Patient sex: M
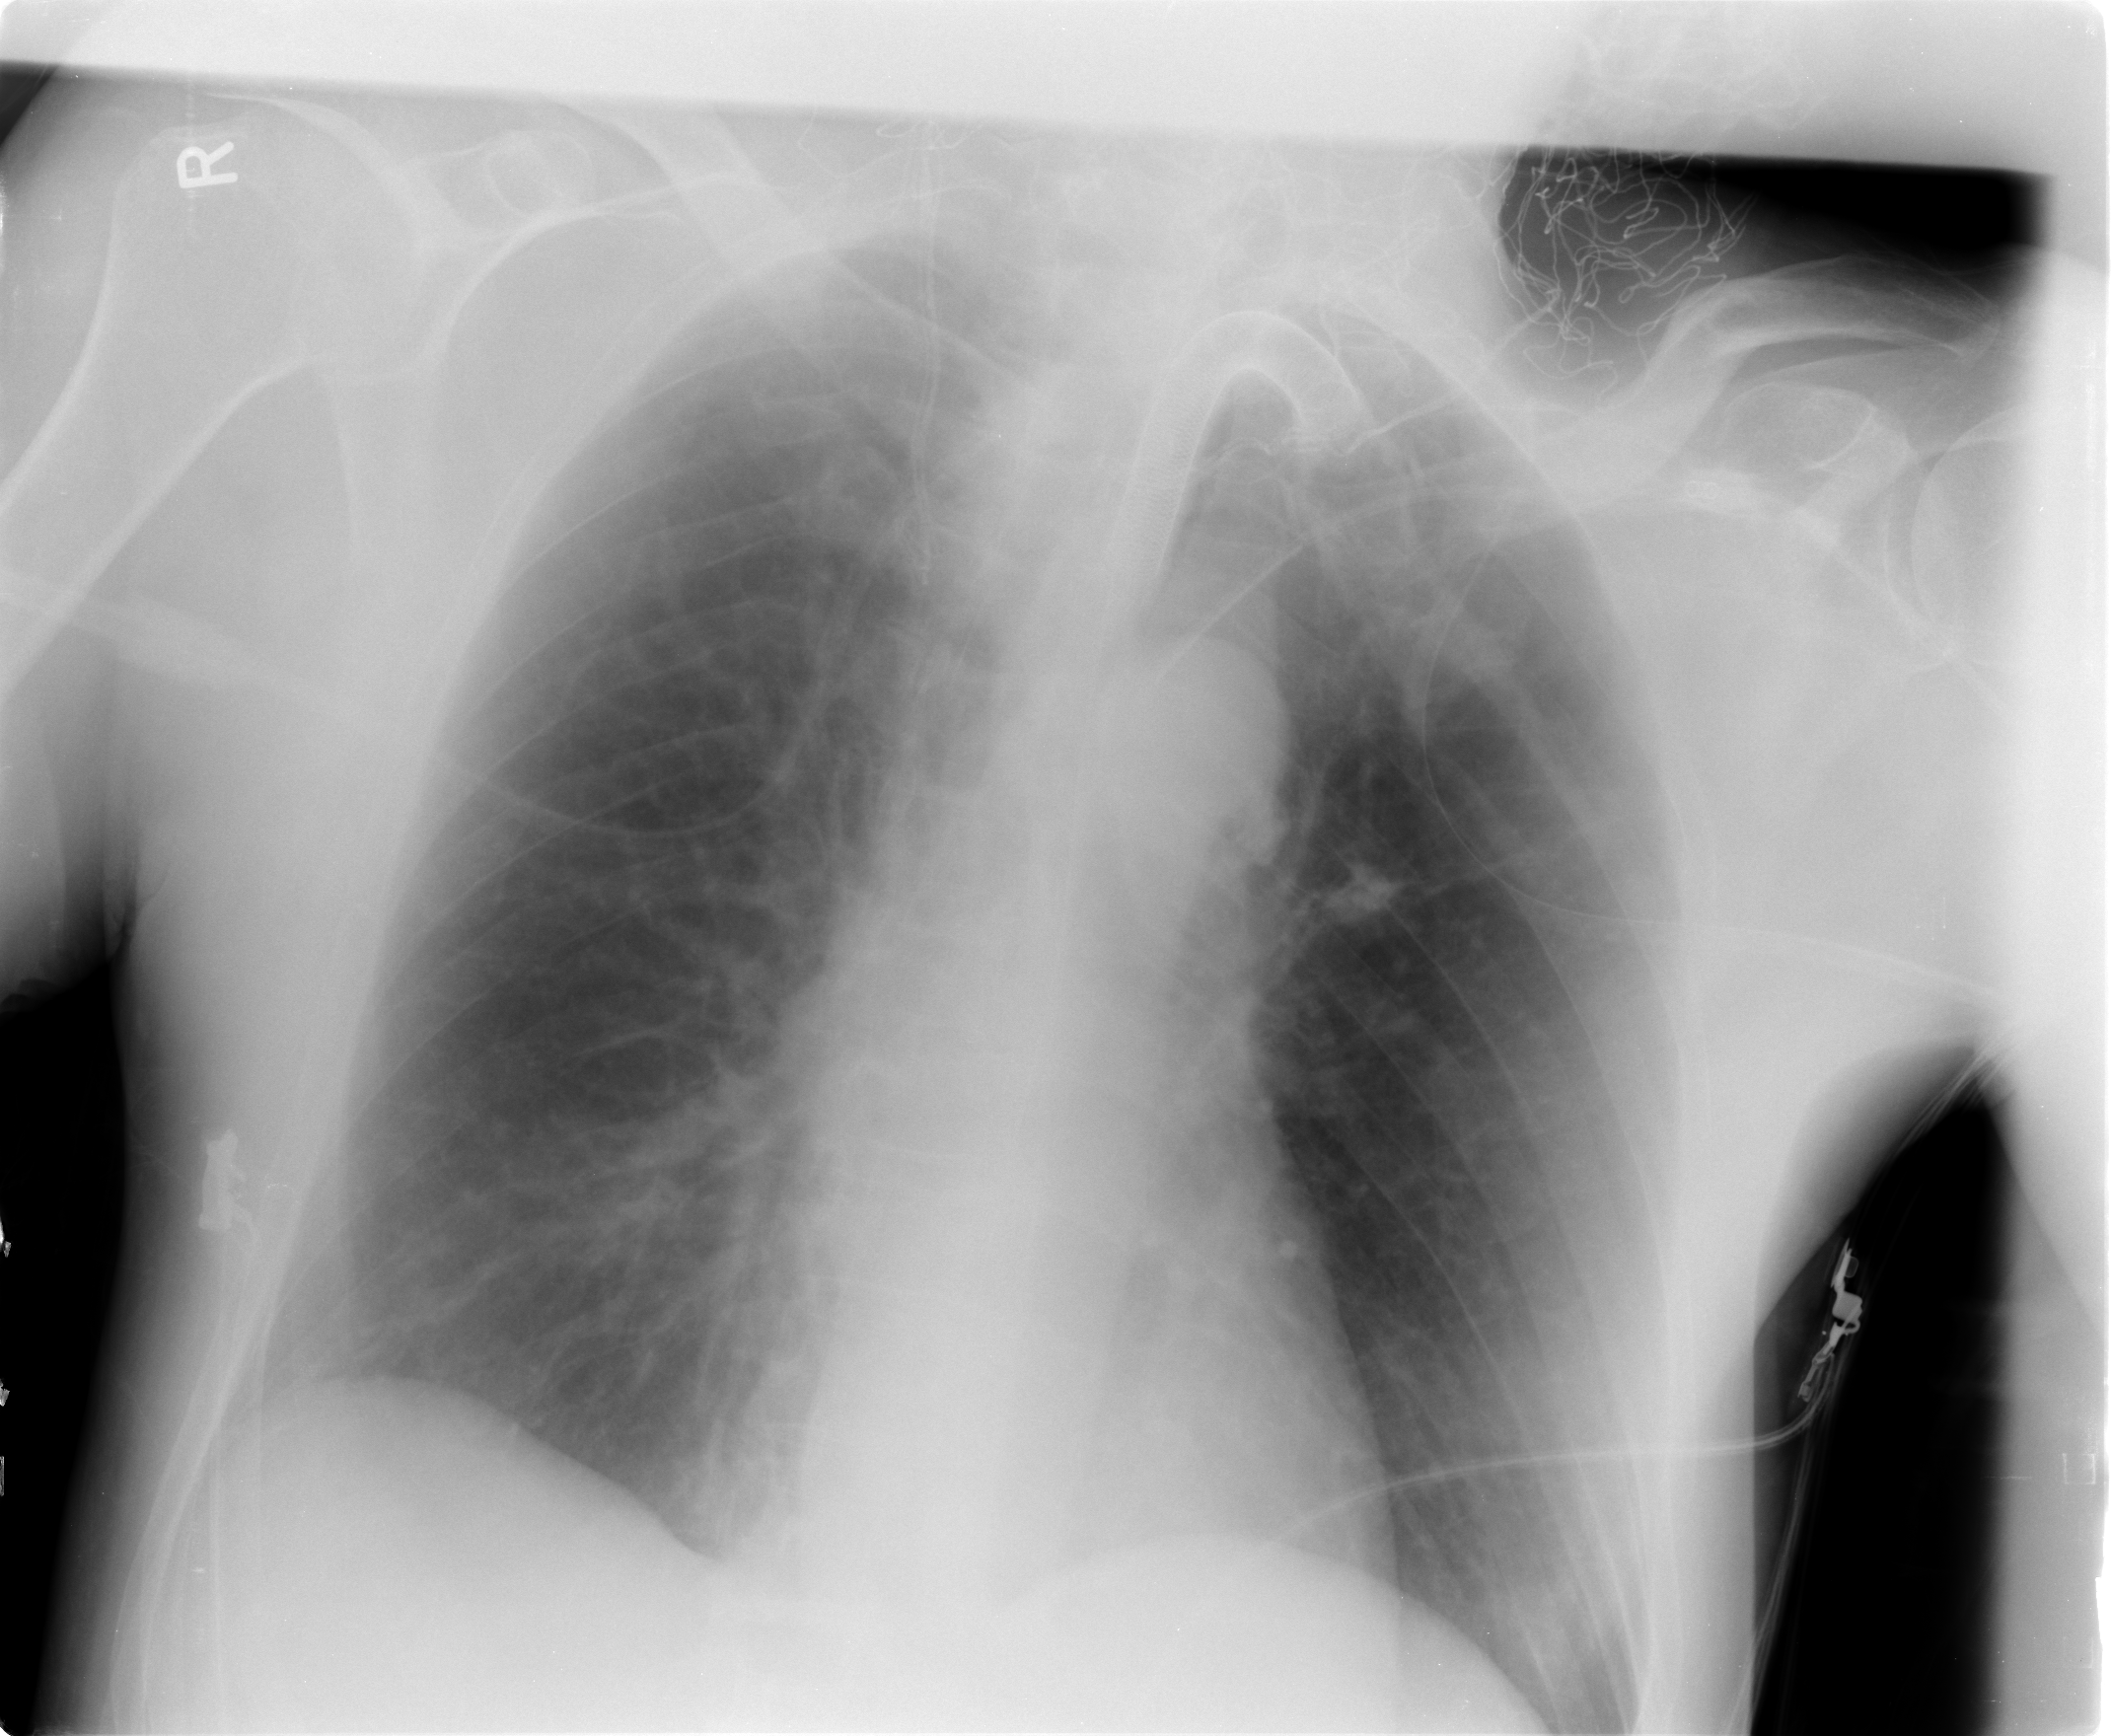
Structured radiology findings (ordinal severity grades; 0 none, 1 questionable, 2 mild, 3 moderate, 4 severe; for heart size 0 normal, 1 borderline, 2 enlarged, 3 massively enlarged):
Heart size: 0
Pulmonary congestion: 0
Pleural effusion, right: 0
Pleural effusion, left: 0
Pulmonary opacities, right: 0
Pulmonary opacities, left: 0
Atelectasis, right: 2
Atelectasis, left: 0